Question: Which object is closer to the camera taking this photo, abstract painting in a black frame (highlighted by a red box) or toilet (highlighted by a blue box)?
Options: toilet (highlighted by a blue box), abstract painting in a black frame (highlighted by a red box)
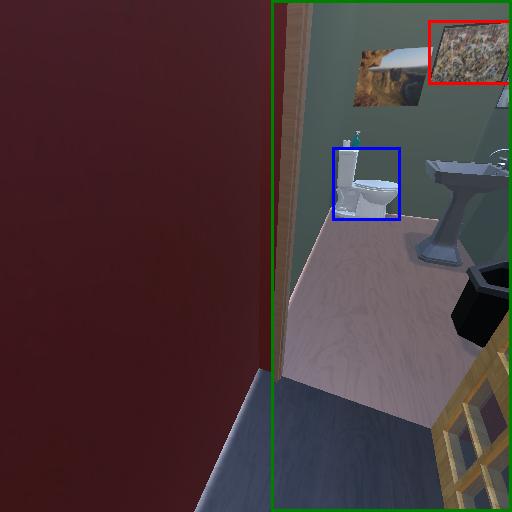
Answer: toilet (highlighted by a blue box)